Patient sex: F
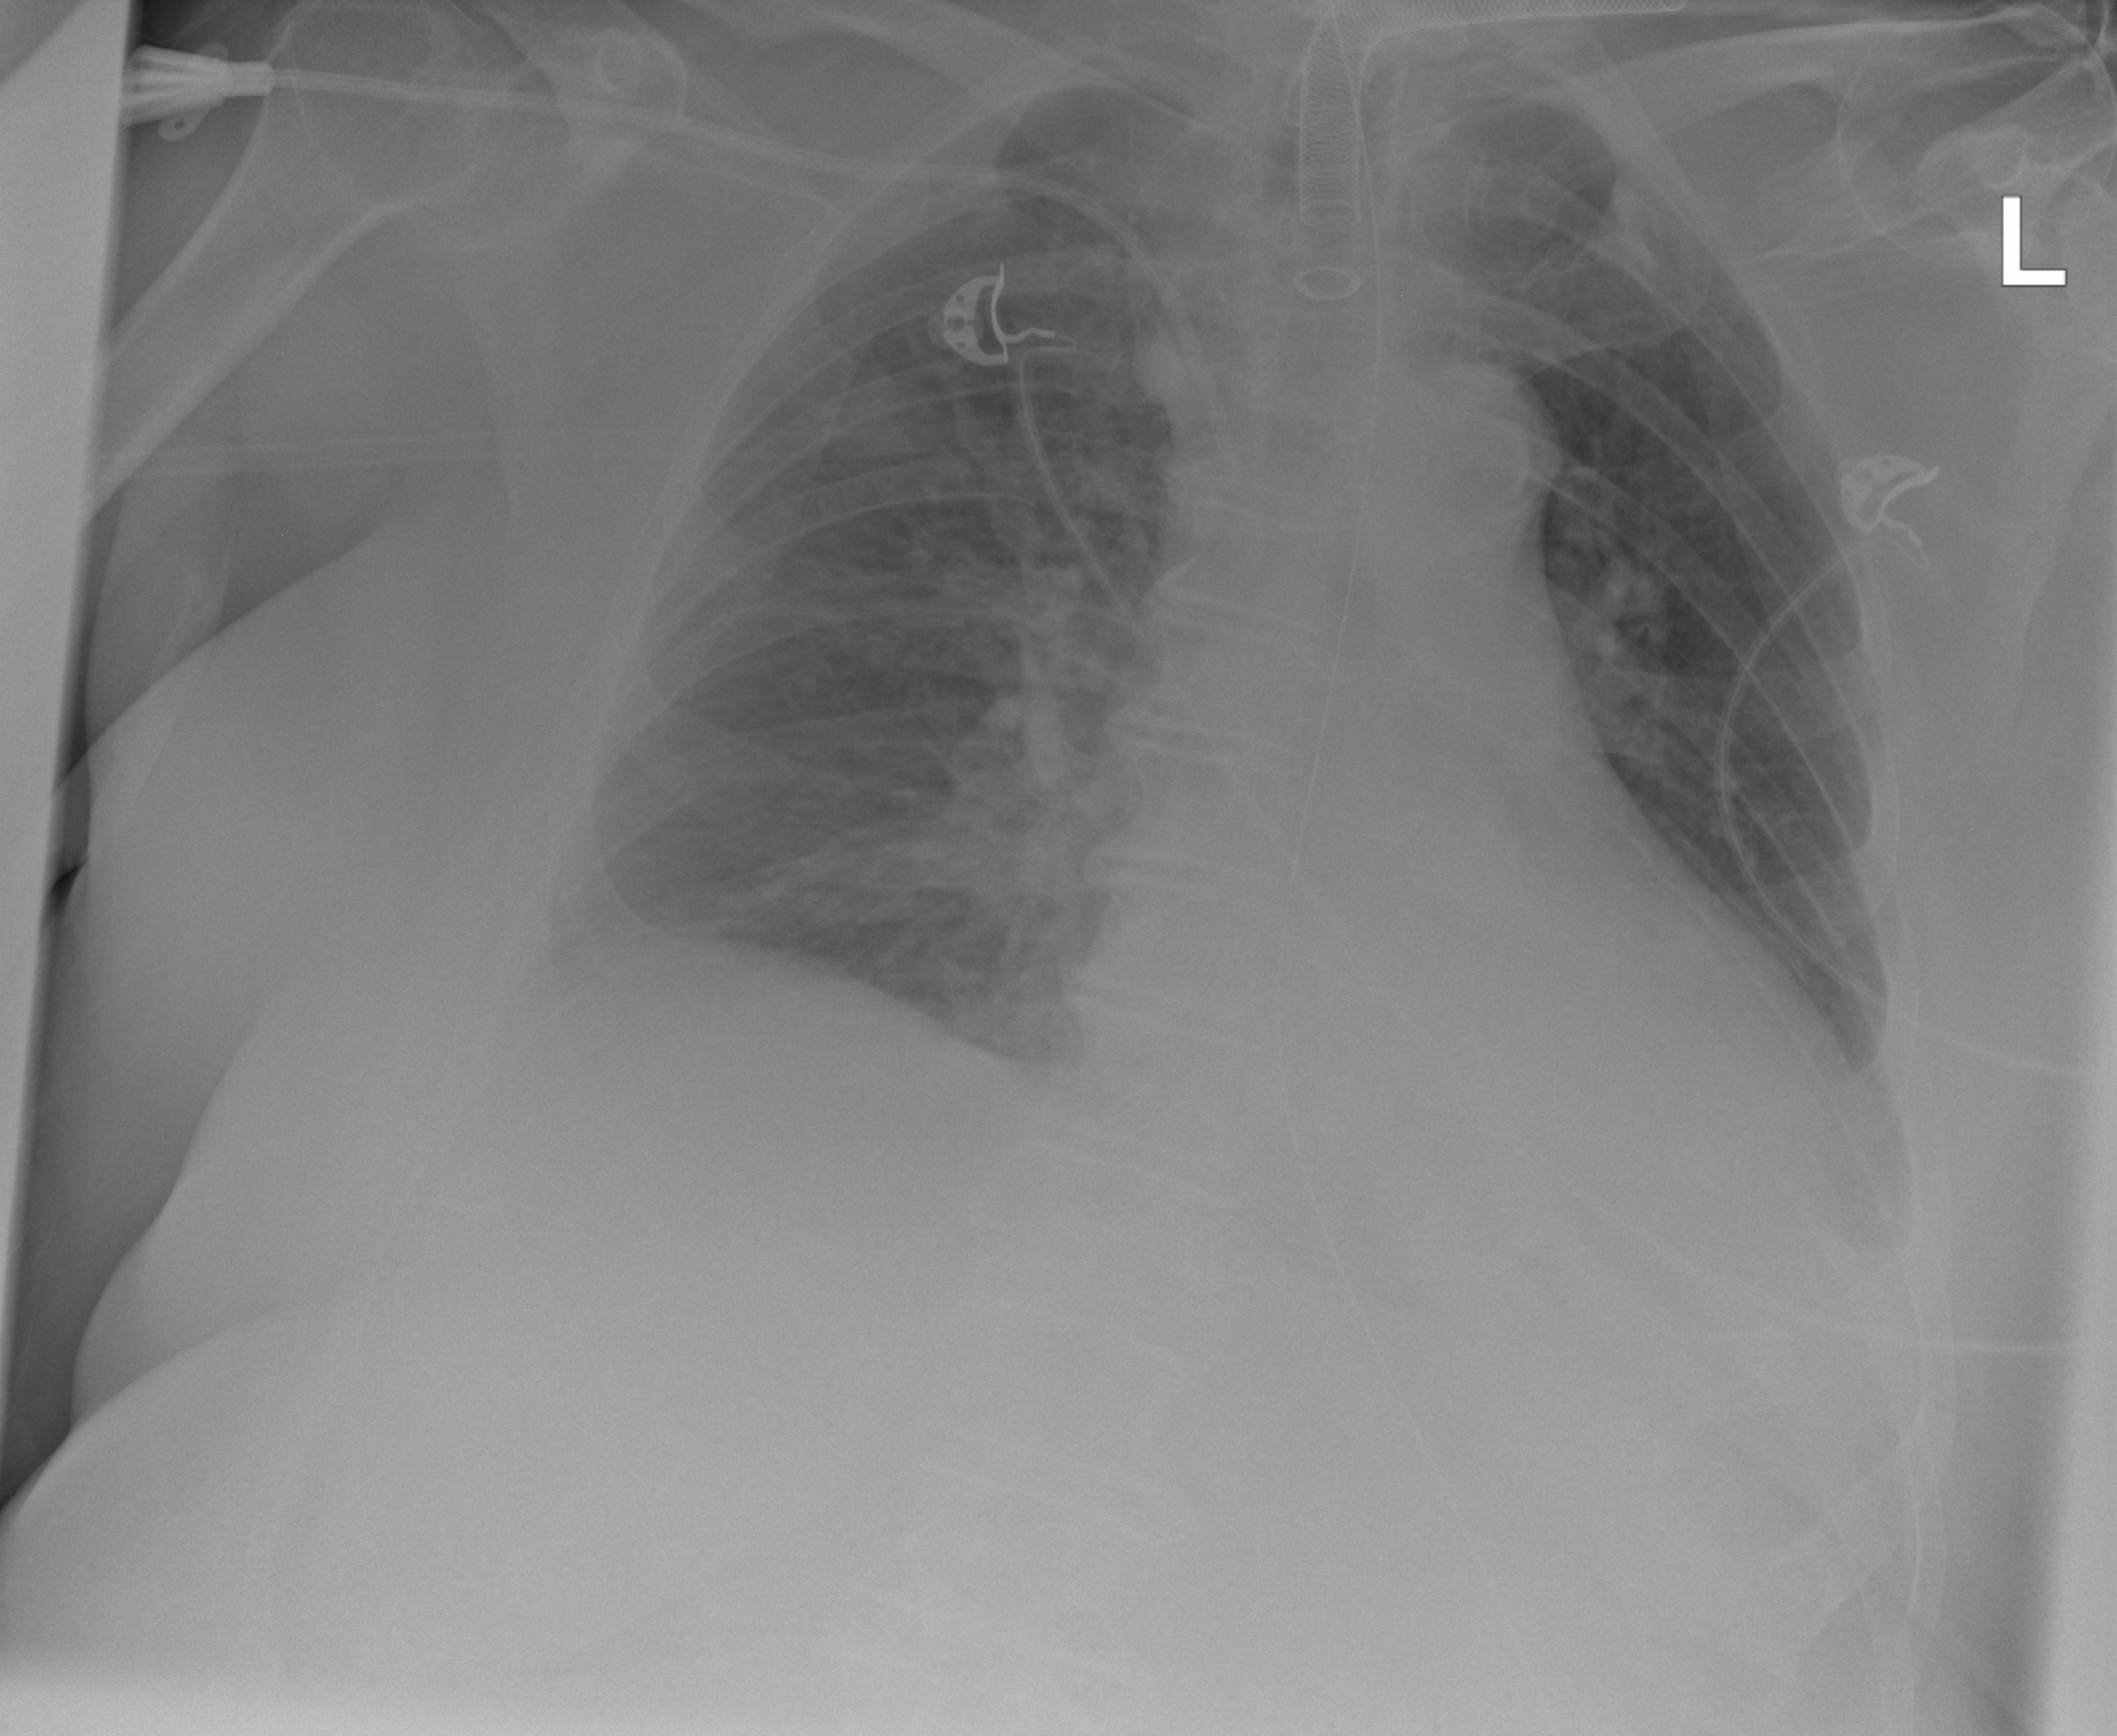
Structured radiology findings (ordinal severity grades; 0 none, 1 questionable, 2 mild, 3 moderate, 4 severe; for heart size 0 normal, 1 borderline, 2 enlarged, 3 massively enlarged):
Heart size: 1
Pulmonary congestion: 0
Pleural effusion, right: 2
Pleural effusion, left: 2
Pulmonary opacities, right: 1
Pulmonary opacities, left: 0
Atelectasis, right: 2
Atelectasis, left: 2